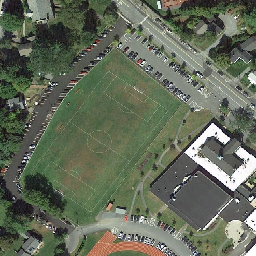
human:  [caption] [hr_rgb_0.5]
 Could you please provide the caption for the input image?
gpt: Next to the playground is a black and white building.

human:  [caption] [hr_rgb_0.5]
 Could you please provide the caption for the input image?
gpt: The black and white house between the green amusement park and the red amusement park.

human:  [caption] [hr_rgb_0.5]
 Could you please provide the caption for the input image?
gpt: Black and White House Between Green Grass Forest and Red Grass Forest

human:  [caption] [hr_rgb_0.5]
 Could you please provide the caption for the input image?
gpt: There is a black and white building beside the playground.

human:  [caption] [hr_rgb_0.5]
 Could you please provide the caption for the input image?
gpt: On one side of a green playground is a gray parking lot and a highway